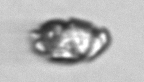
Label: Warnowia